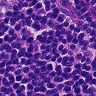
Metastatic tissue present: no